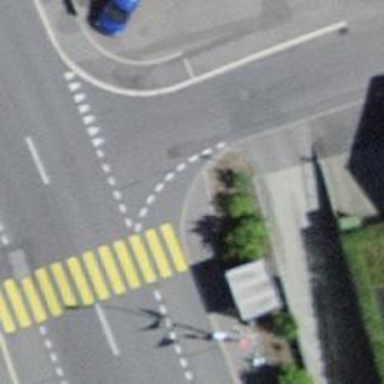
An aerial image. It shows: Road with "give way" sign.